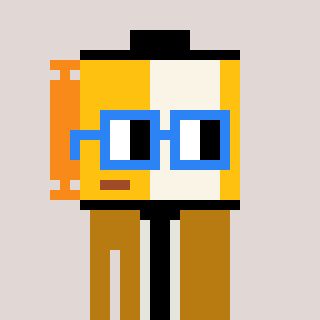
a pixel art character with square blue glasses, a film roll-shaped head and a gold-colored body on a warm background